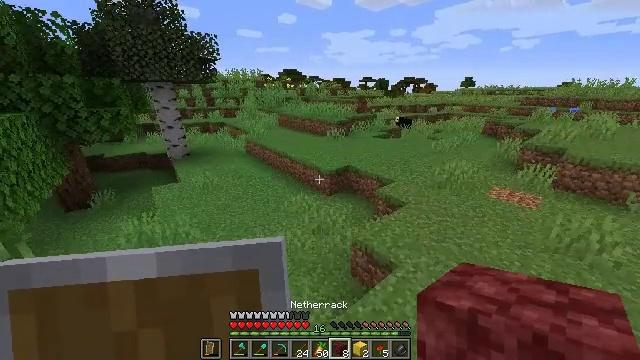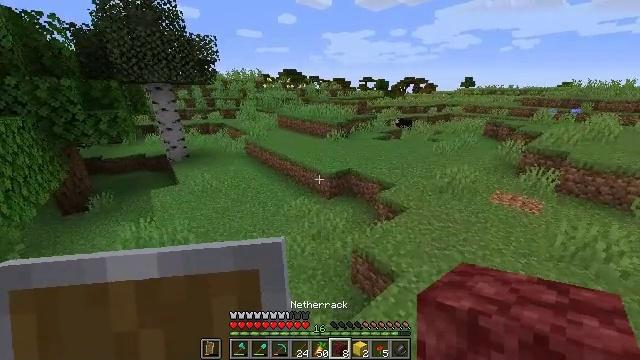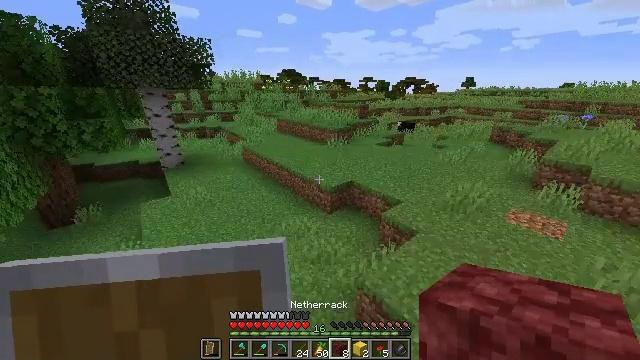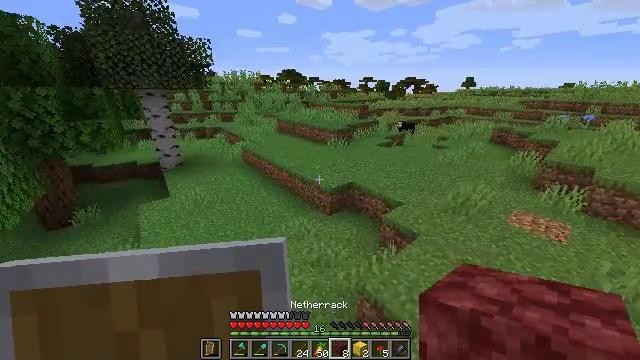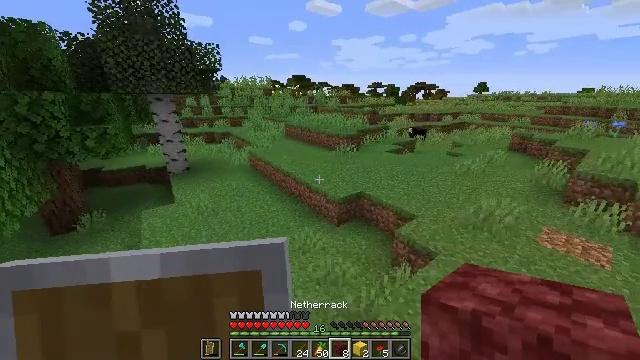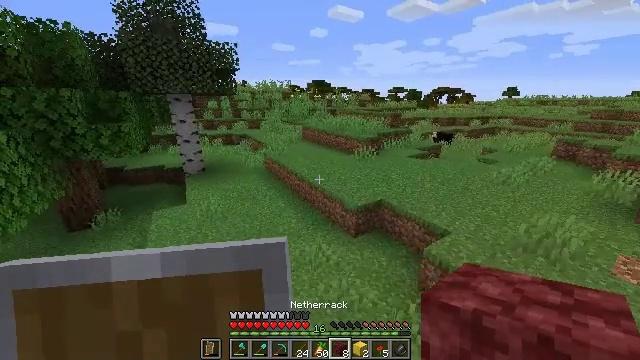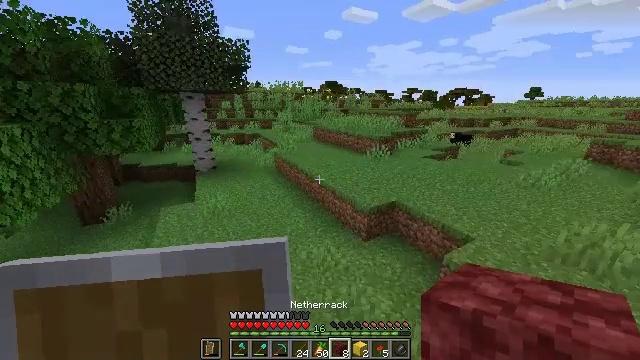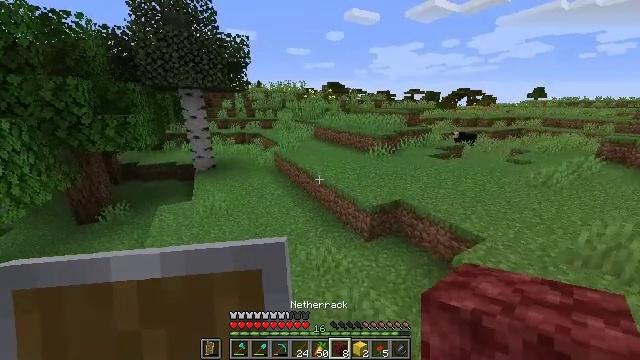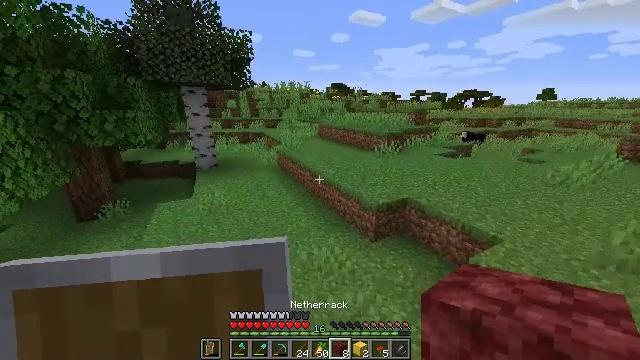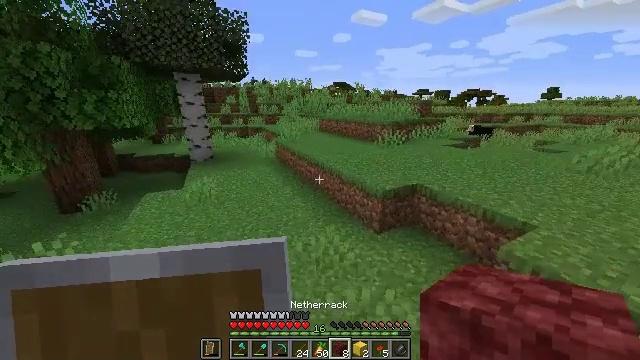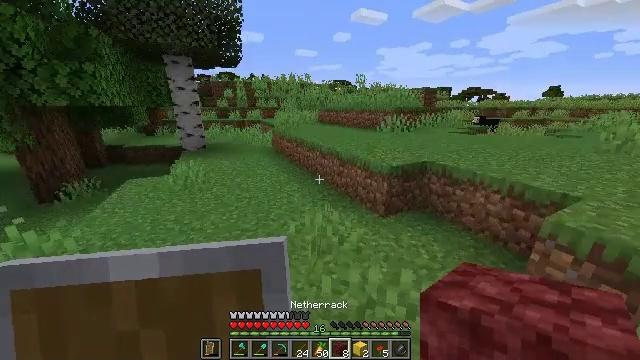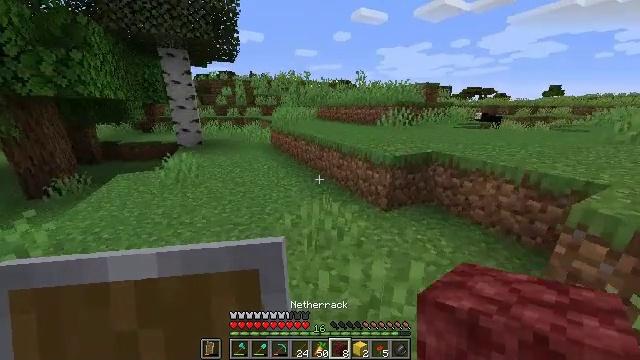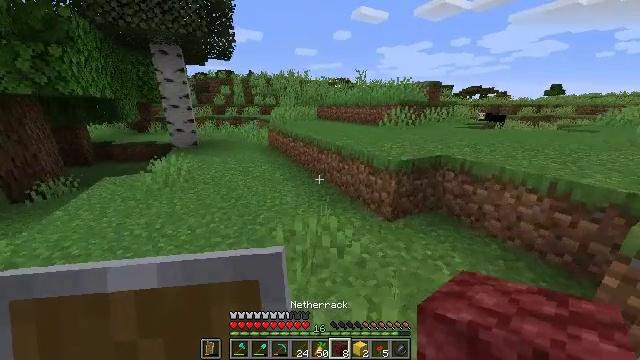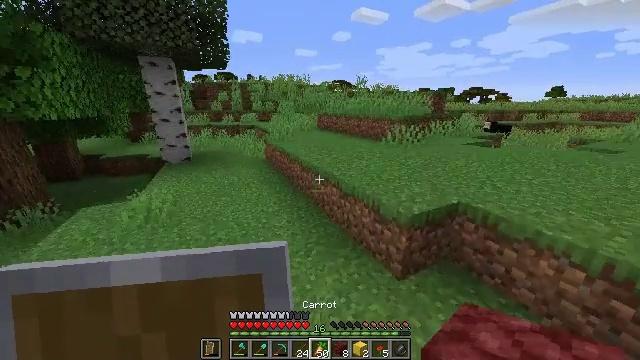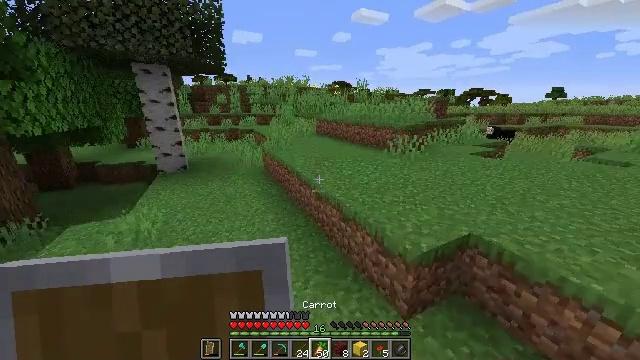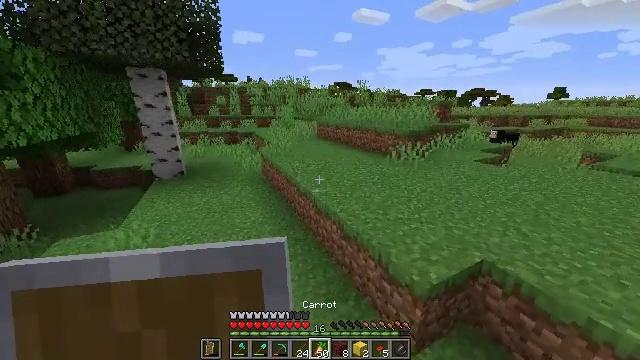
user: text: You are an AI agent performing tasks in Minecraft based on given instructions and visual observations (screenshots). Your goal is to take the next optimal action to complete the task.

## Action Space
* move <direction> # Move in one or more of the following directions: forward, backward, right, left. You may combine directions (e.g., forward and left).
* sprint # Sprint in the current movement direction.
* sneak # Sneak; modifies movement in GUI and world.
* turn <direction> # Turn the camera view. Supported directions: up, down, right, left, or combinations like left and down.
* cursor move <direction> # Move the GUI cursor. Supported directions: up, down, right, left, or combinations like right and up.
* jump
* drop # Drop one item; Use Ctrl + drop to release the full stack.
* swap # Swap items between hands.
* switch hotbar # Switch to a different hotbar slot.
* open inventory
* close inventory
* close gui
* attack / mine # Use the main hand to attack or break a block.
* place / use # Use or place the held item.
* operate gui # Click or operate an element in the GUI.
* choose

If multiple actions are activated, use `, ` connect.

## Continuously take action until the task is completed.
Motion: motion action
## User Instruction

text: Drop a carrot.
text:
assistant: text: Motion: move forward, sprint, jump
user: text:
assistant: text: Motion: move forward, sprint, jump
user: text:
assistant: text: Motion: move forward, sprint, jump
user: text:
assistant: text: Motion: move forward, sprint, turn left and up, jump
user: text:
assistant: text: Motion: move forward, sprint, turn left and up, jump
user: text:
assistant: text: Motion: move forward, sprint, turn left, jump
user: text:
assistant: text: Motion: move forward, sprint, jump
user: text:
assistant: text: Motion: move forward, sprint, turn left, jump
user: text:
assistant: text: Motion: move forward, sprint, jump
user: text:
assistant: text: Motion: move forward, sprint, jump
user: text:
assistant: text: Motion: move forward, sprint, jump
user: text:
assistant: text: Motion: move forward, sprint, jump
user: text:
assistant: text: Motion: move forward, sprint, jump
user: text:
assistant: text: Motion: move forward, sprint, jump
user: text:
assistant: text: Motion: move forward, sprint, jump
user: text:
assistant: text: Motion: move forward, sprint, jump
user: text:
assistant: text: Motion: move forward, sprint, turn left, jump
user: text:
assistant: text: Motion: move forward, sprint, jump
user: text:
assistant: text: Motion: move forward, sprint, jump
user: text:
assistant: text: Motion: move forward, sprint, jump
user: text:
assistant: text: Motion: move forward, sprint, jump
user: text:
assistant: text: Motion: move forward, sprint
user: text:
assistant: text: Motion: move forward, sprint
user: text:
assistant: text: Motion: move forward, sprint, jump
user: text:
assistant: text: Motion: move forward, sprint, jump
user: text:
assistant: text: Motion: move forward, sprint, jump
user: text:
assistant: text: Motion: move forward, sprint, jump
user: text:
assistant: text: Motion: move forward, sprint, jump
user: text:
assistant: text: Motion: move forward, sprint, turn left, jump
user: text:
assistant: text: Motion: move forward, sprint, turn left, jump